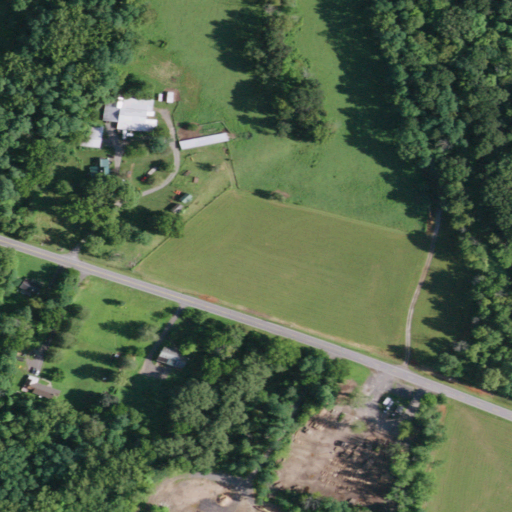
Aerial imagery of plain(s) in New York named Leeds Flat containing deciduous forest, pasture, open development, low intensity development, woody wetlands, medium intensity development, evergreen forest, and open water